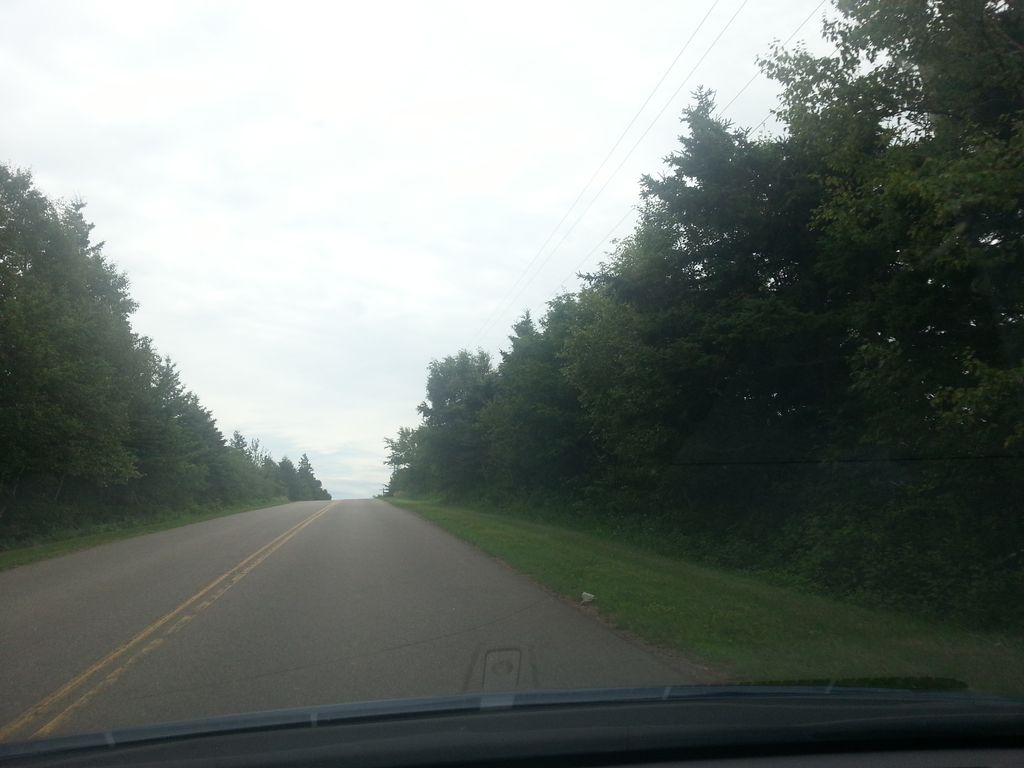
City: charlottetown